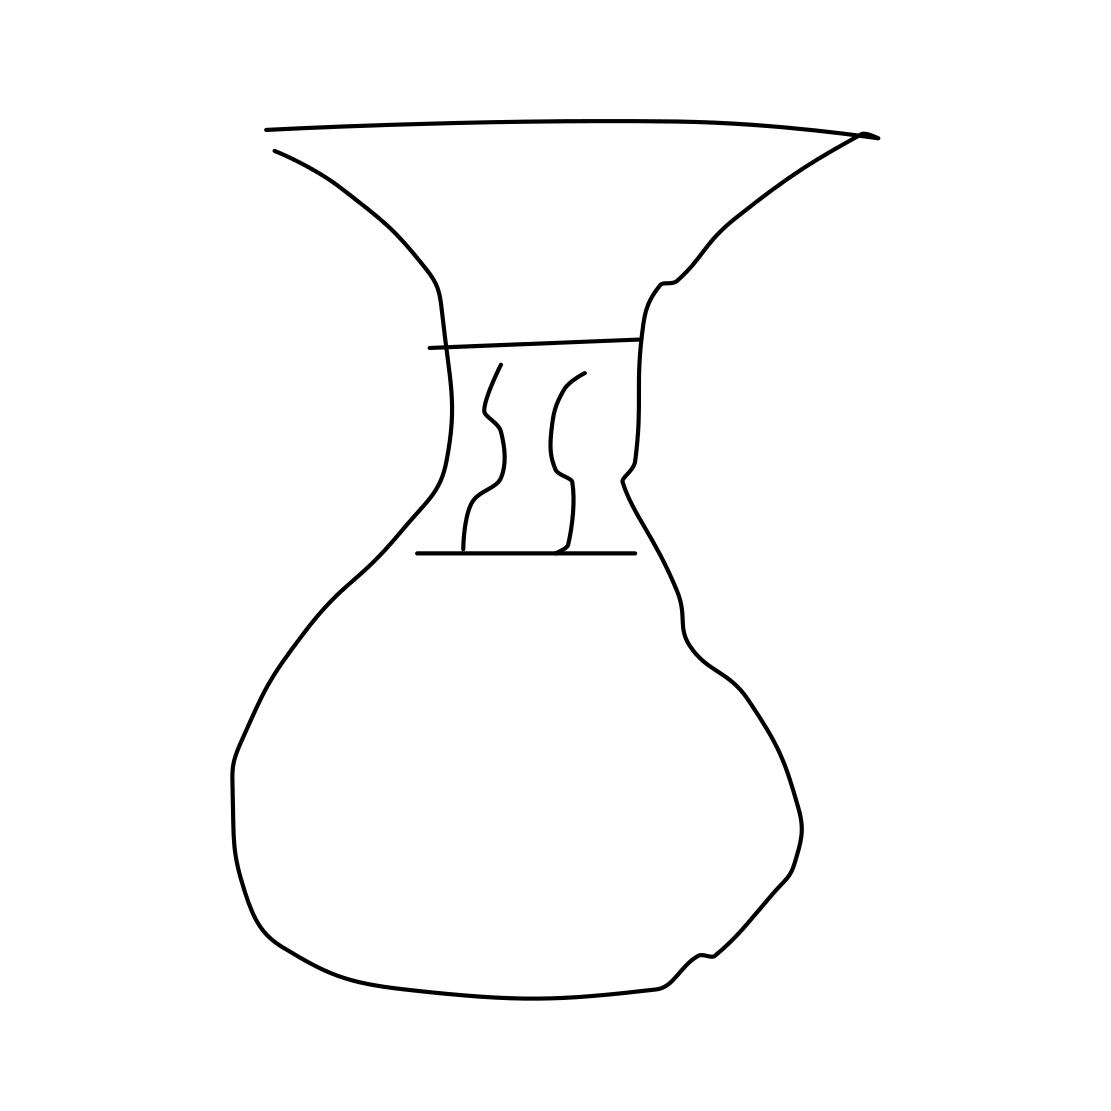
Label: vase